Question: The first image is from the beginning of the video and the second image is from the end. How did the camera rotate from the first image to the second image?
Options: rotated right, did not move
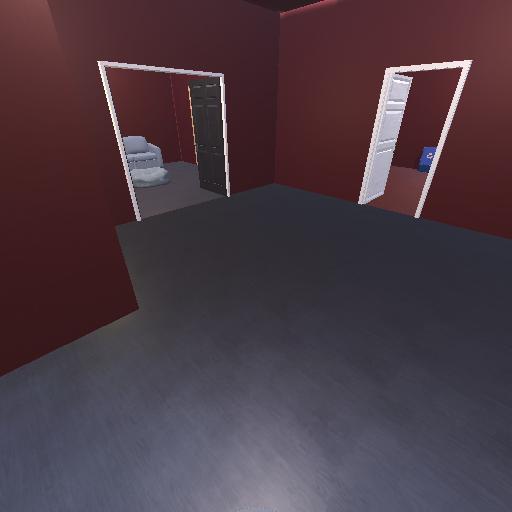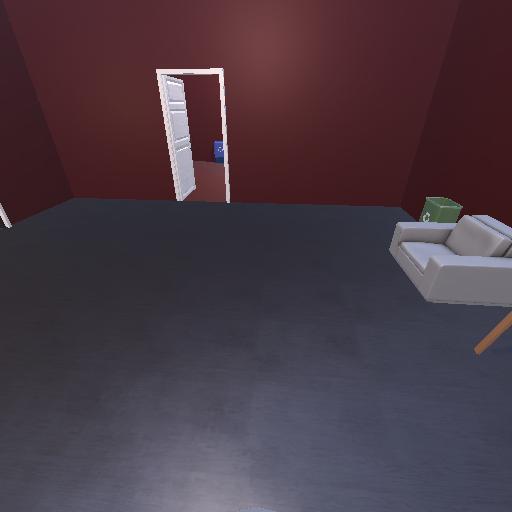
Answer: rotated right